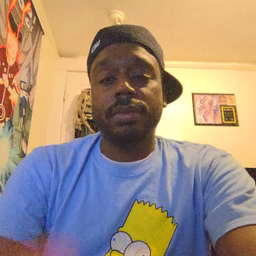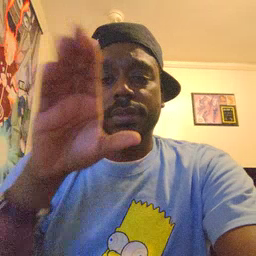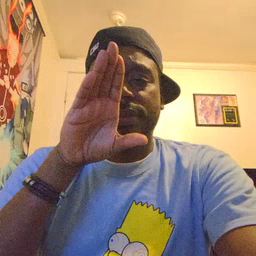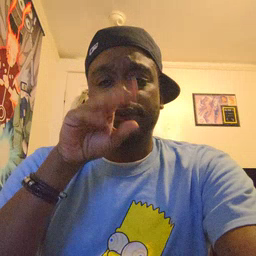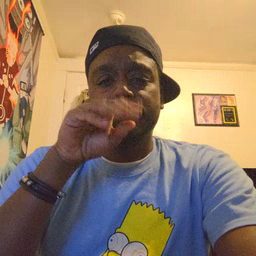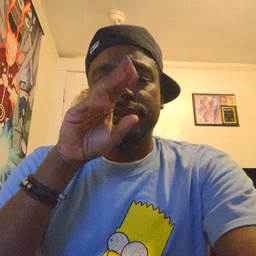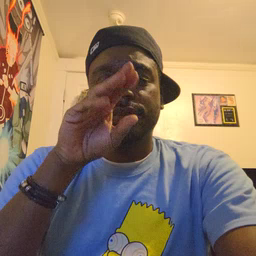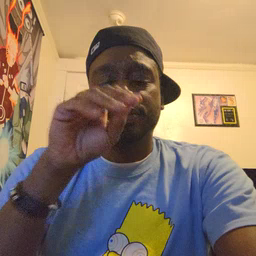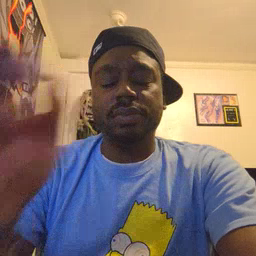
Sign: goose